Interaction volume radius: 5 \u00c5
Interaction volume height: 15 \u00c5
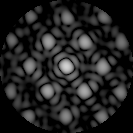
Disorder parameter: 0.2433